Question: I'm new to GetStream API and have been trying to get it to install with Laravel. I have followed all the documentation on how to install it. However, now that I'm trying to do a simple add to a modal, I get this error.
The error im getting .
Would love some guidance. Thank you!
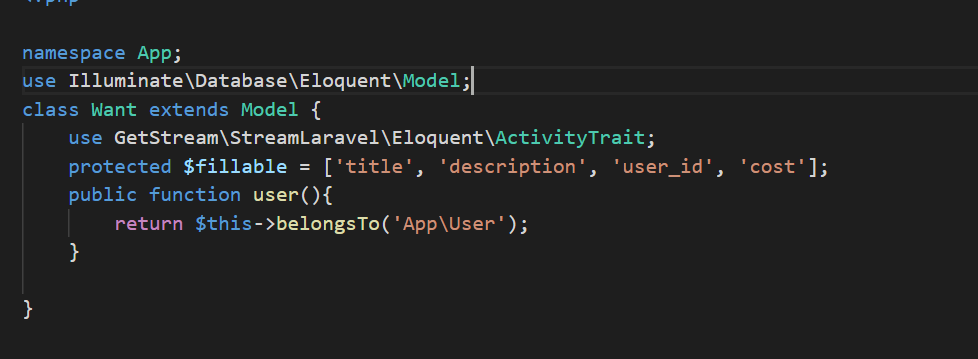
Answer: The 'ActivityTrait' needs to be imported before it in 'Want' model;
otherwise it's resolved in the current namespace.
'''
<?php
namespace App;
use Illuminate\Database\Eloquent\Model;
use GetStream\StreamLaravel\Eloquent\ActivityTrait;
class Want extends Model {
use ActivityTrait;
#...
}
'''